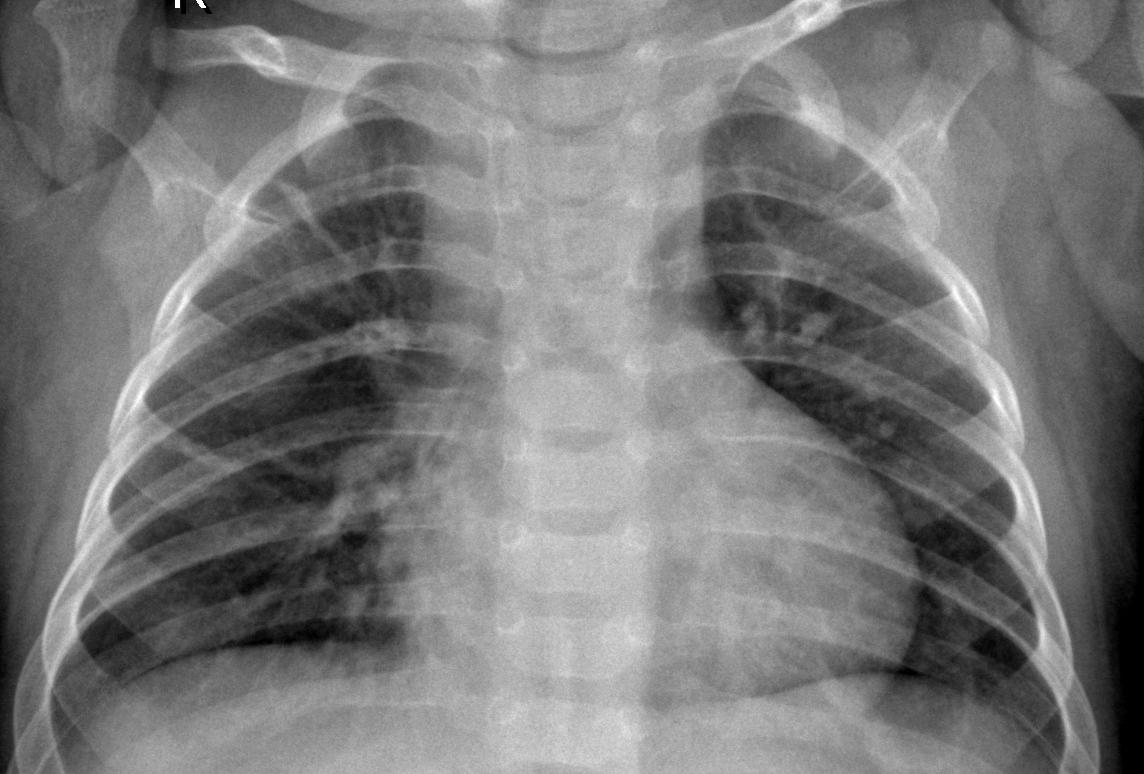
Diagnosis: PNEUMONIA